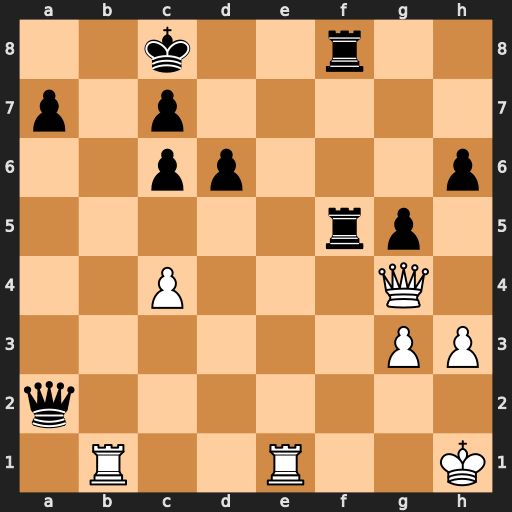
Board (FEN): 2k2r2/p1p5/2pp3p/5rp1/2P3Q1/6PP/q7/1R2R2K
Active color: w
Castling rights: -
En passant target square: -
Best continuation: Re8+ Kd7 Rbe1